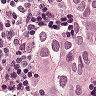
Metastatic tissue present: yes